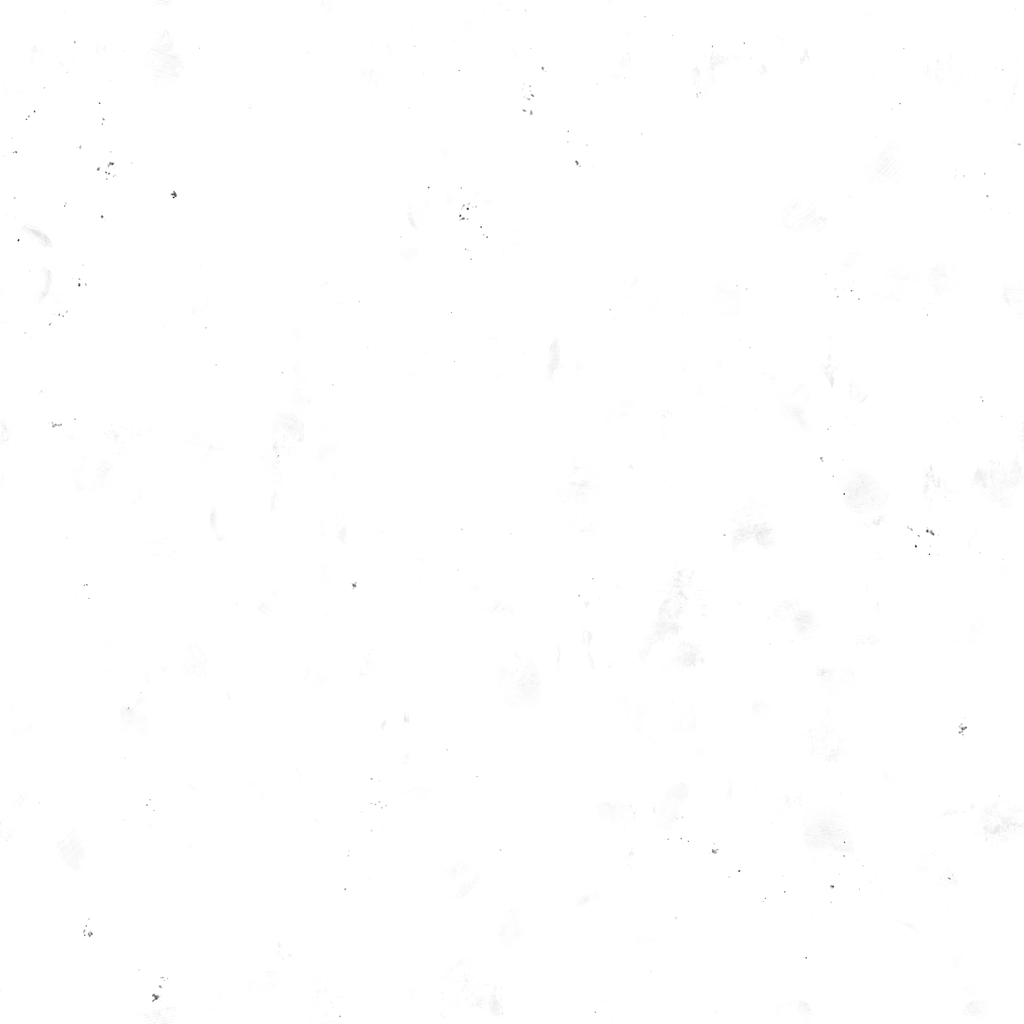
Texture map type: Metalness